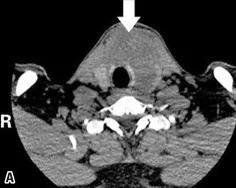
Axial.
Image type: radiology (ct)